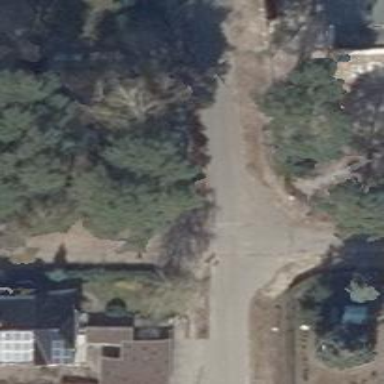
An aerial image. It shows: Asphalt road in residential area.